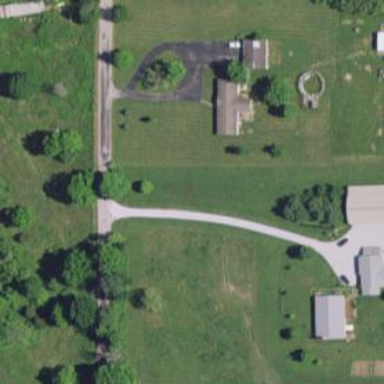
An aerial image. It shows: Driveway leading to service road.